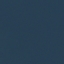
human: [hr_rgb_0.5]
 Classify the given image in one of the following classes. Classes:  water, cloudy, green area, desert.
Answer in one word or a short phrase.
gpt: water